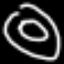
Label: donut